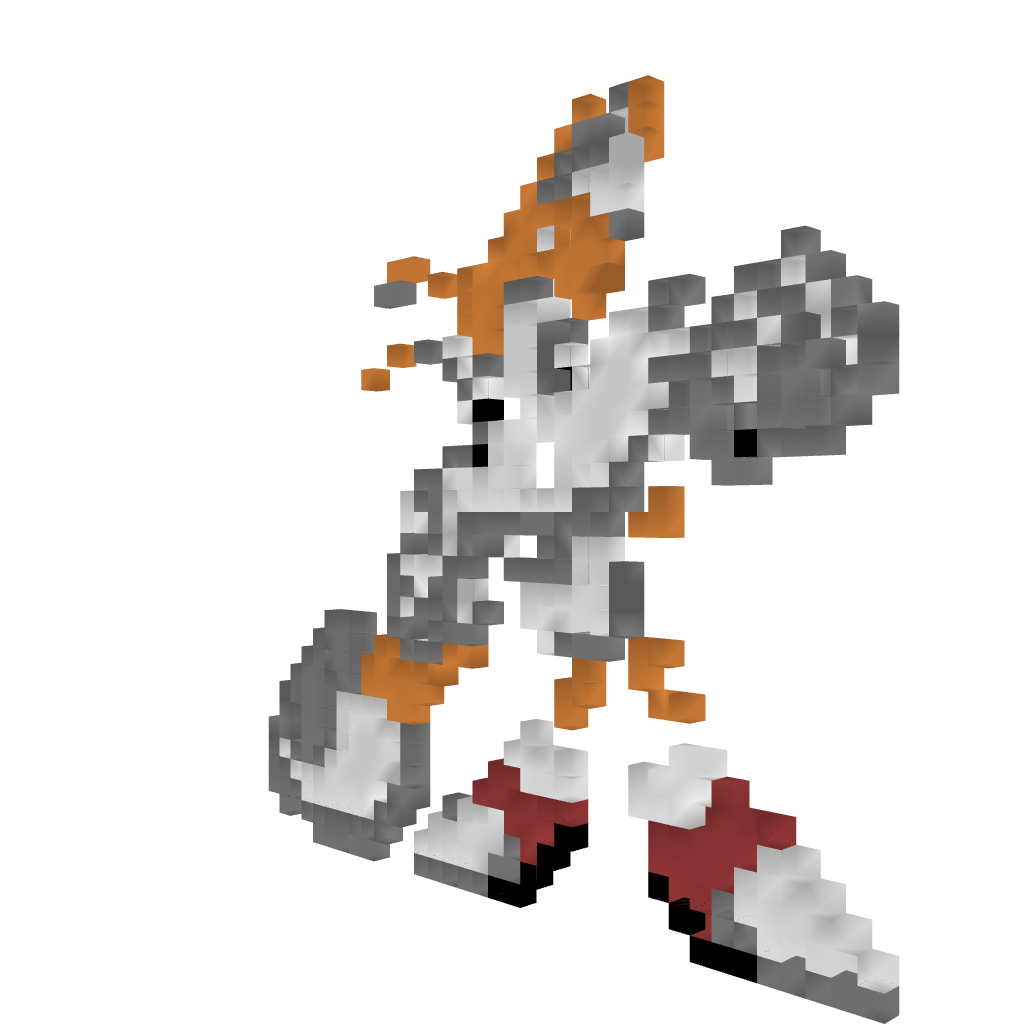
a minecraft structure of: Tails from Sonic 2 bad low quality